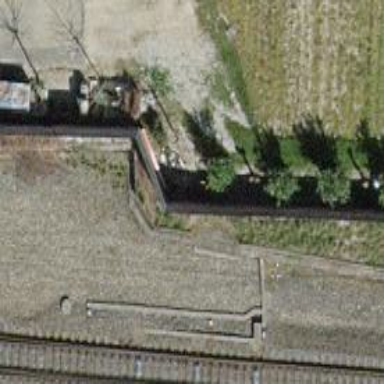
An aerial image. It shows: Noise barrier wall.